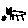
Label: cat